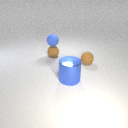
small brown rubber sphere behind large blue metal cylinder